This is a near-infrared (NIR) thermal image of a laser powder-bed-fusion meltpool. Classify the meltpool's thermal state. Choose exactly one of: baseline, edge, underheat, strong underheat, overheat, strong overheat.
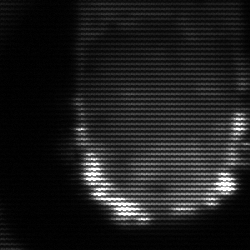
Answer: baseline